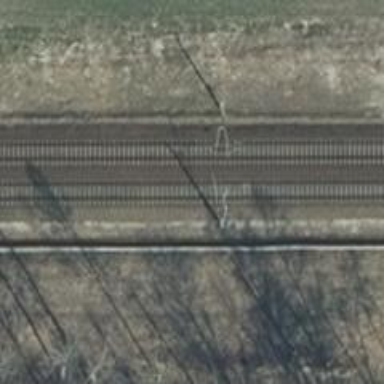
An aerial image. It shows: Milestone along the railway with catenary mast.